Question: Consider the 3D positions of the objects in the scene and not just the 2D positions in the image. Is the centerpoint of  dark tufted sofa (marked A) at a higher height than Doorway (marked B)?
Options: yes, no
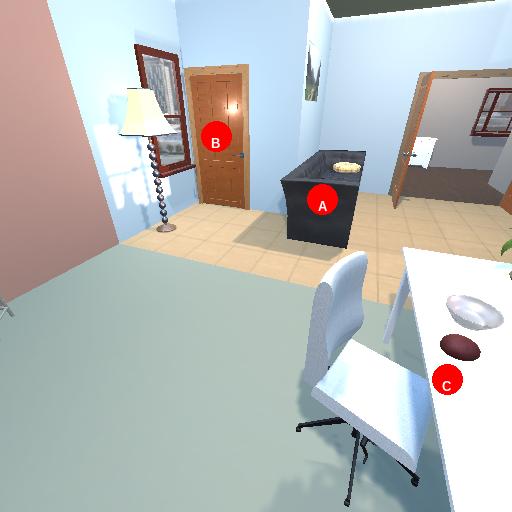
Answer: yes